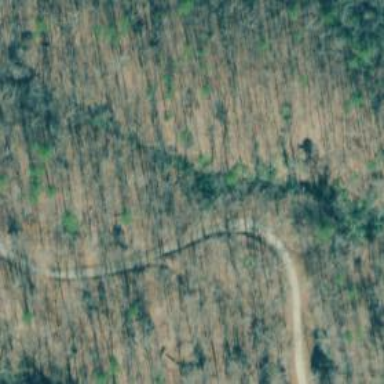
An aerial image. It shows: Unclassified road.